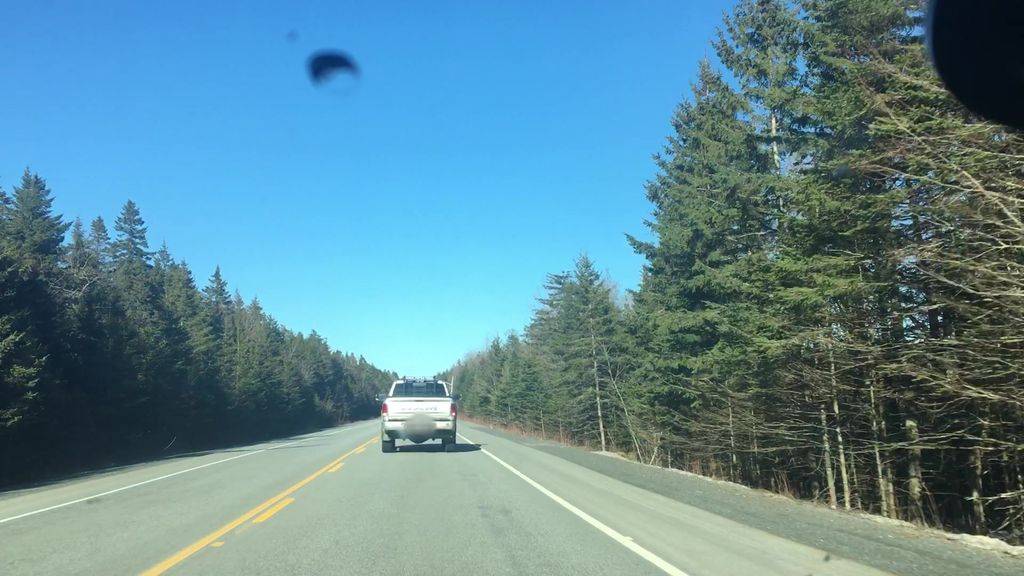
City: halifax